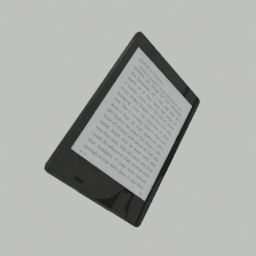
Label: electronics